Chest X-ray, PA view. Patient: 26 years old, sex F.
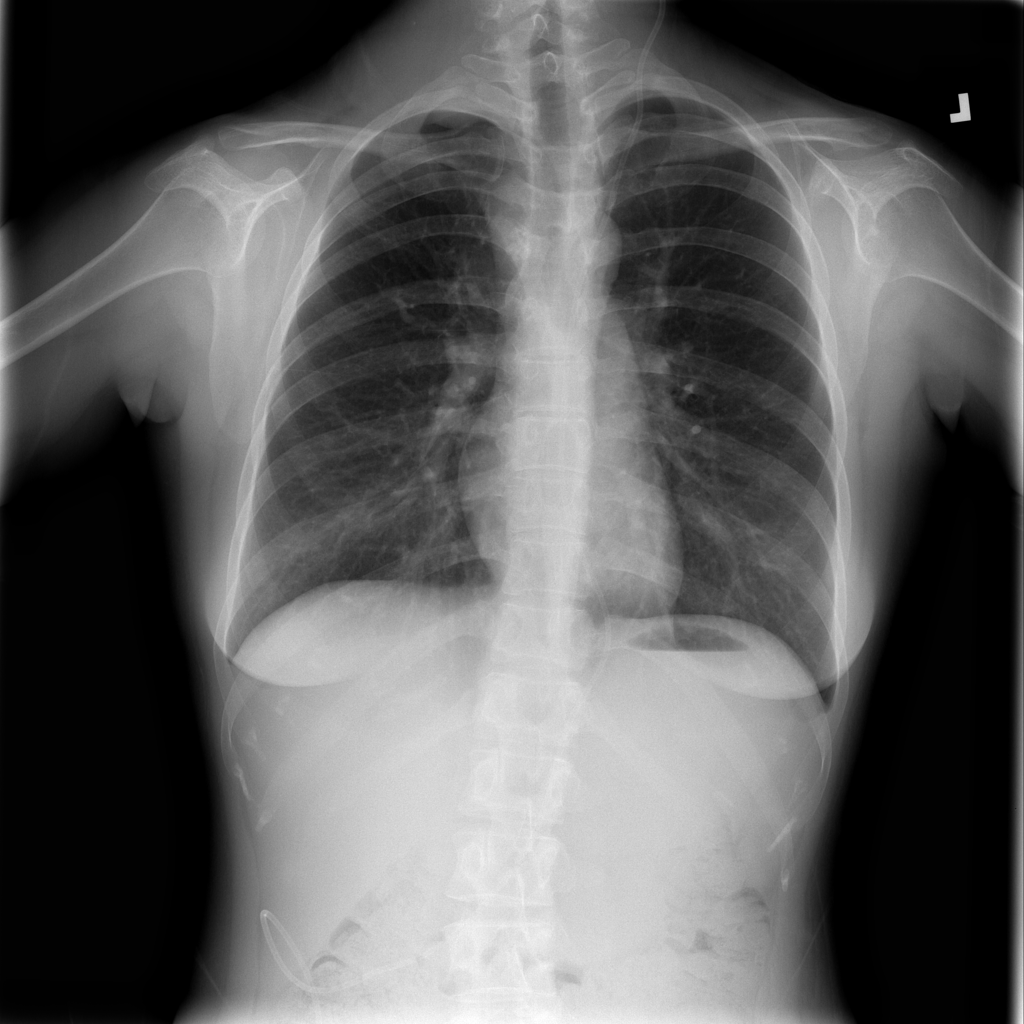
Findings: No Finding